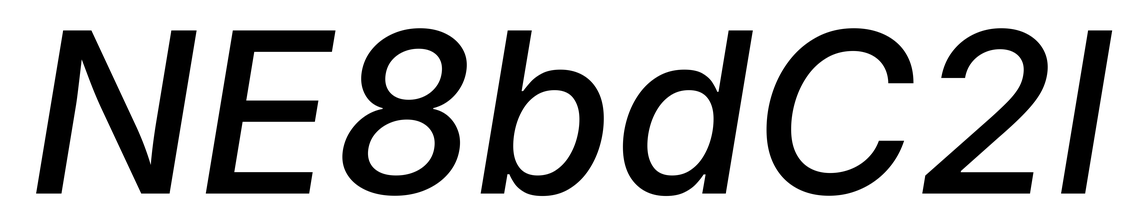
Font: Inter-Italic_Medium_Italic